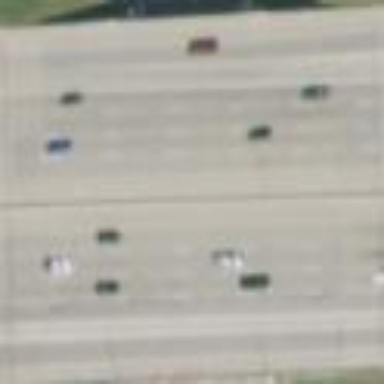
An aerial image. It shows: Concrete overpass bridge.